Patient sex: M
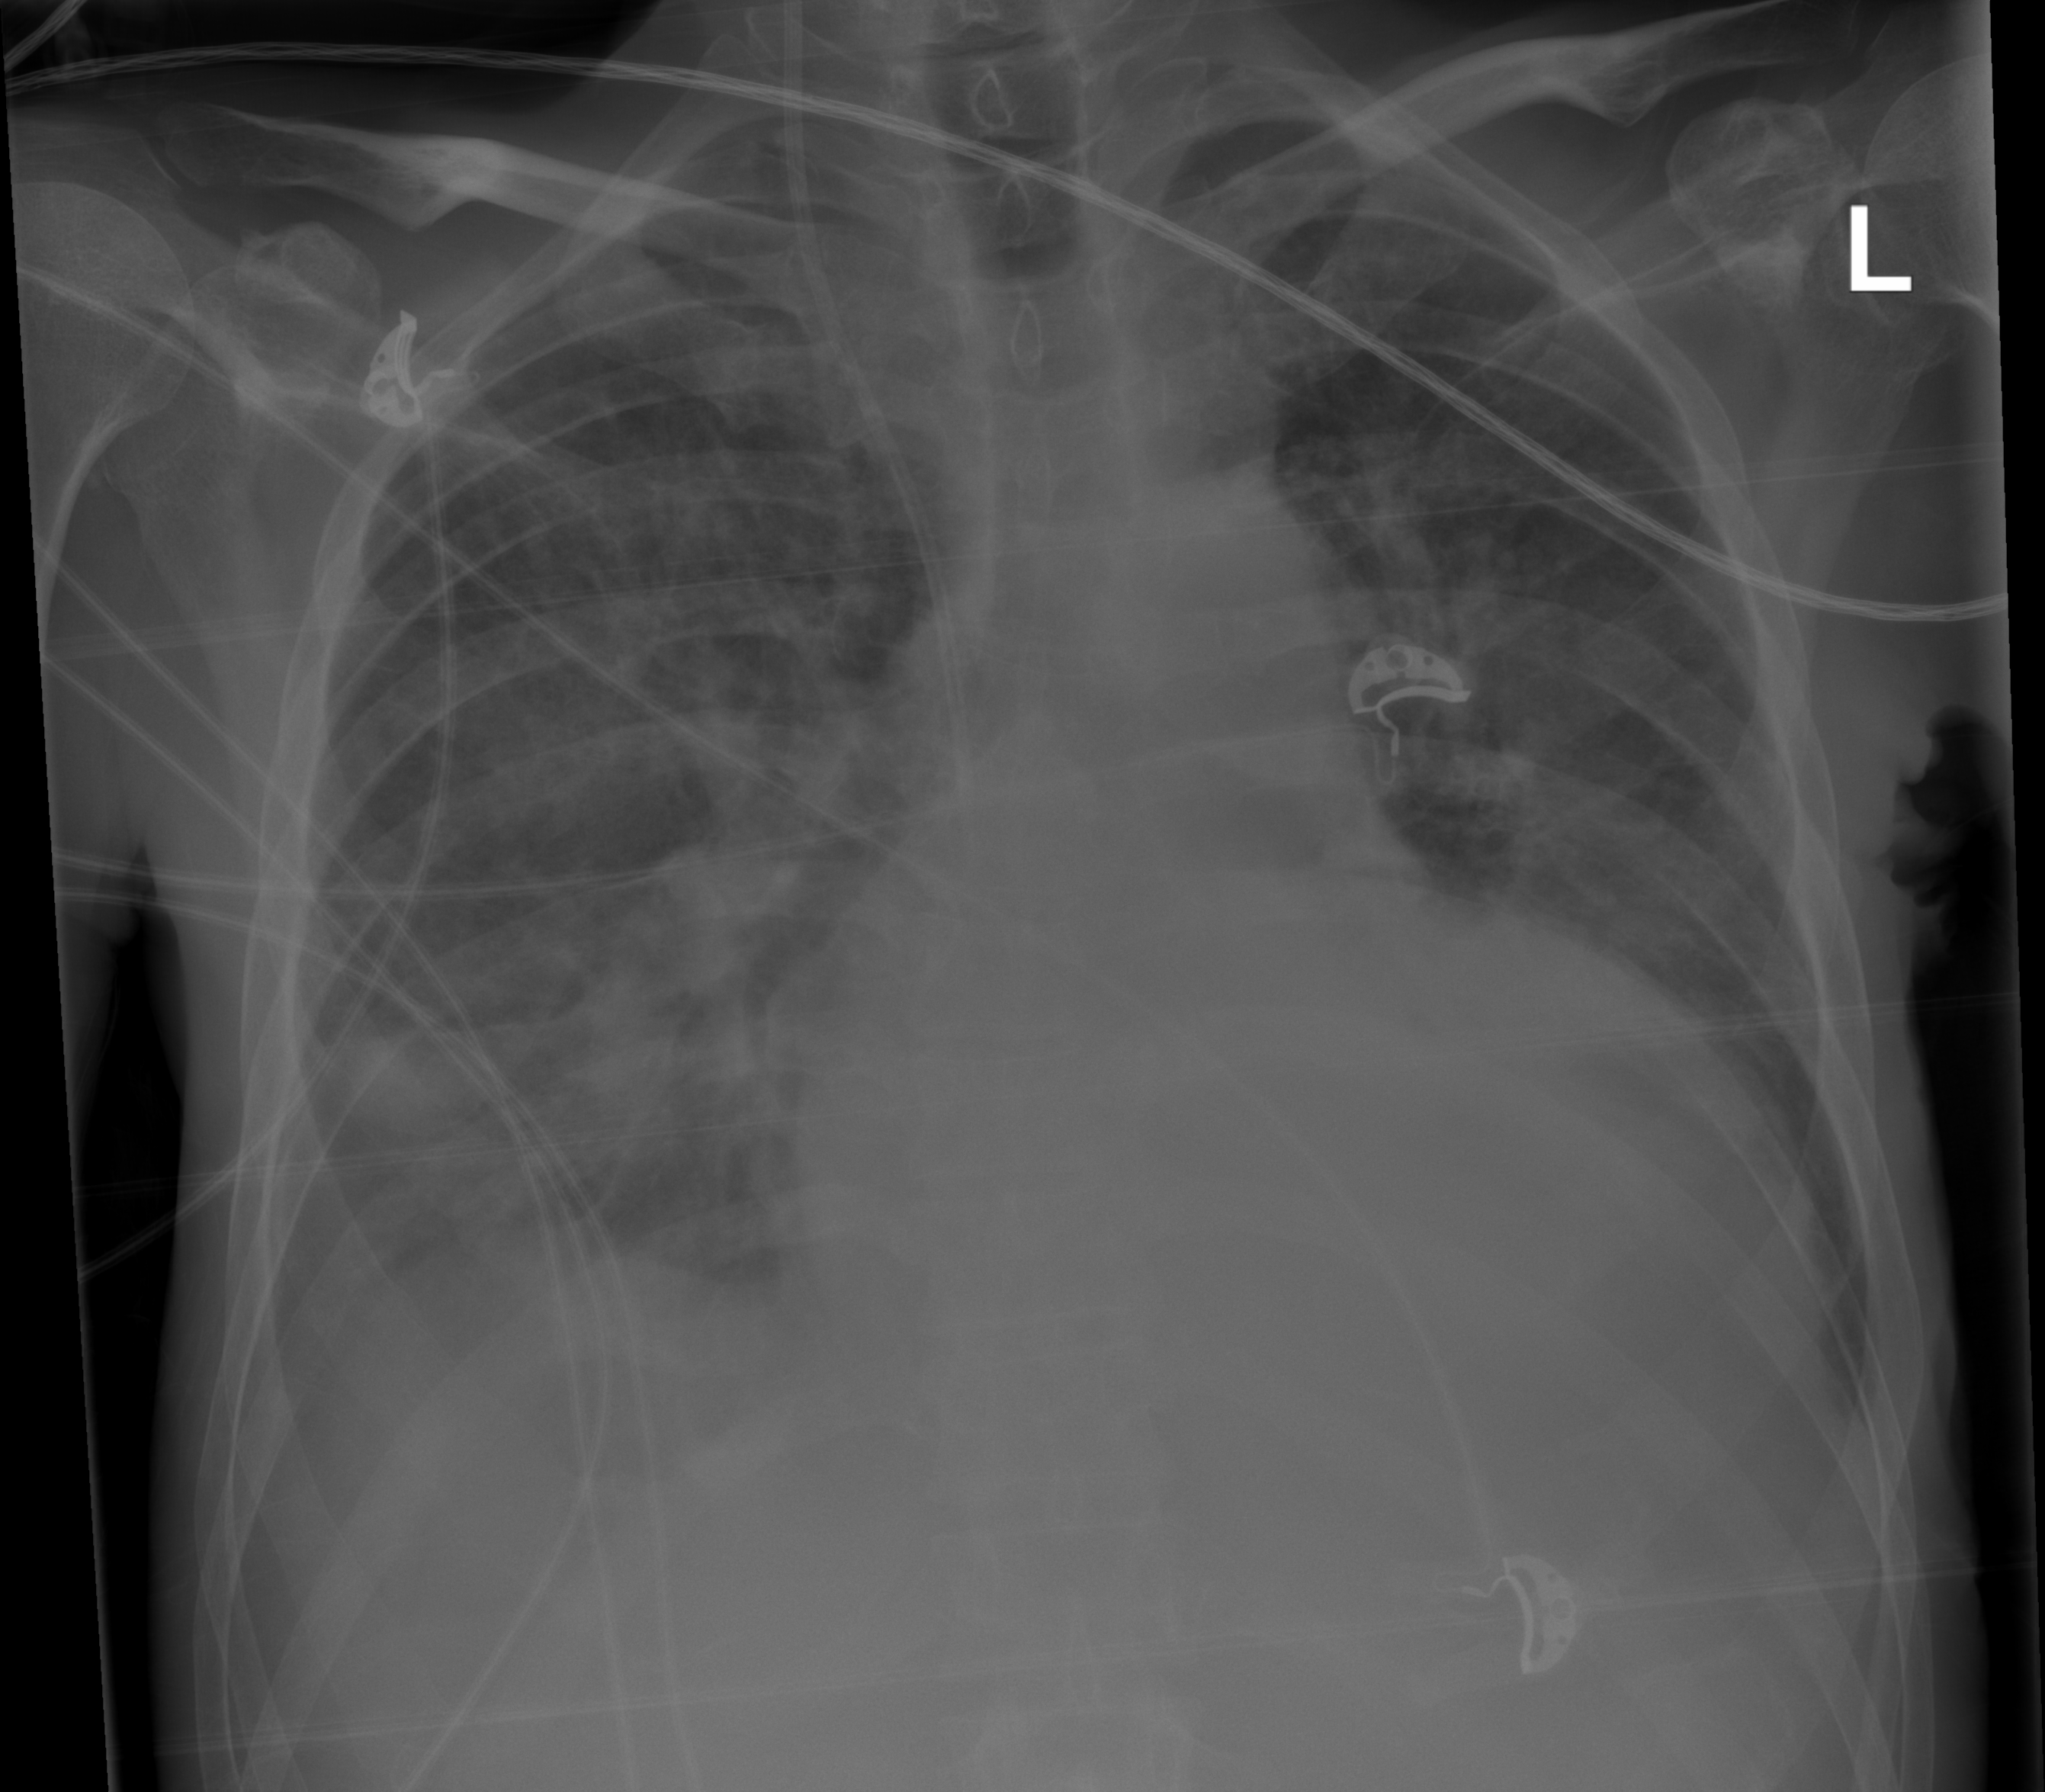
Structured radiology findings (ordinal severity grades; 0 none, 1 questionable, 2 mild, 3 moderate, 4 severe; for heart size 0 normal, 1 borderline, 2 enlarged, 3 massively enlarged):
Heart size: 3
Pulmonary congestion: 2
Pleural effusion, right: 3
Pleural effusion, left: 2
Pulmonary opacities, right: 3
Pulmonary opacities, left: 2
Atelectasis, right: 3
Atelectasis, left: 2